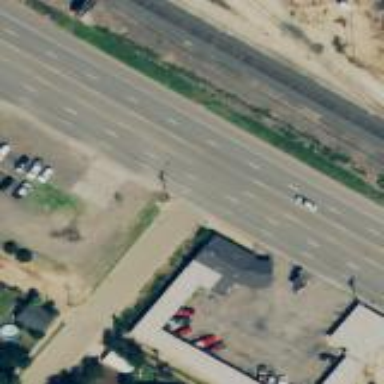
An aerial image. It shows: Building that is motel.